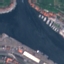
Land use / land cover class: River